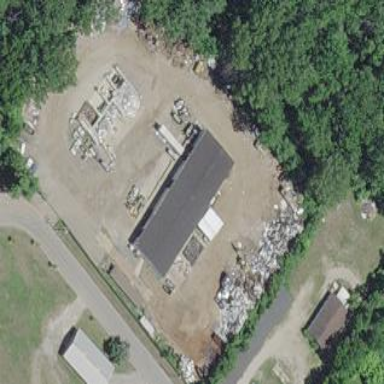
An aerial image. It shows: Recycling center for various types of waste.